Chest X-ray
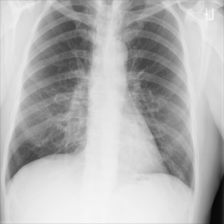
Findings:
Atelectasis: negative
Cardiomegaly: negative
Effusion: negative
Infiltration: negative
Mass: negative
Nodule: negative
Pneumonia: negative
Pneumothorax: negative
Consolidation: negative
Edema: negative
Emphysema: negative
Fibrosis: negative
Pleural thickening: negative
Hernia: negative